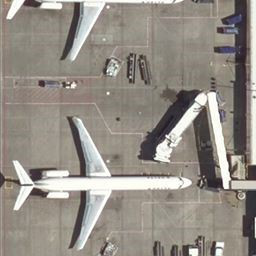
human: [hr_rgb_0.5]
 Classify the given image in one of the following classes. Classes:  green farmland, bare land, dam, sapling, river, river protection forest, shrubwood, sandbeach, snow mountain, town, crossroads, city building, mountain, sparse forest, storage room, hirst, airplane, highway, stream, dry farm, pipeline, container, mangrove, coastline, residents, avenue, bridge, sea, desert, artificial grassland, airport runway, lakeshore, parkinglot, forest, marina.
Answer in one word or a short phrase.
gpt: airplane